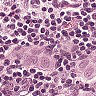
Metastatic tissue present: yes